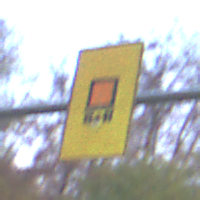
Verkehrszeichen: KennzeichnungspflichtigeFahrzeugeGefaehrlicheGueterOhnePfeilsymbol
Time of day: SunriseSunset
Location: Outdoor (Nature)
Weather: PartlyCloudy
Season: Autumn
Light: Natural